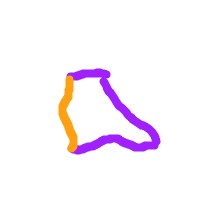
Shape: trapezoid